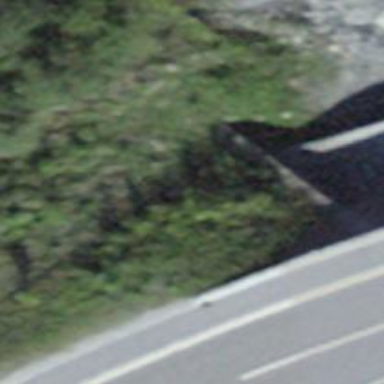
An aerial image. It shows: Retaining wall.